Interaction volume radius: 10 \u00c5
Interaction volume height: 20 \u00c5
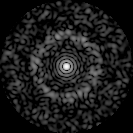
Disorder parameter: 0.8476